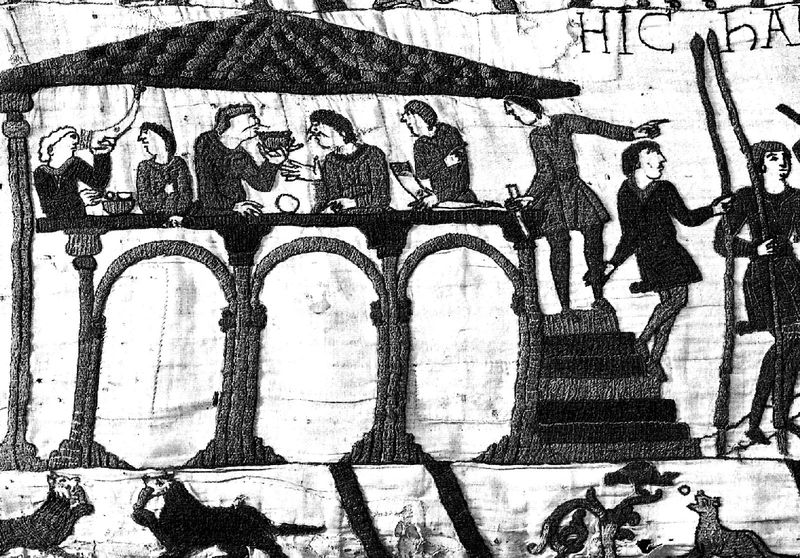
Titel: Saalgeschosshaus, nach der Tapisserie von Bayeux
Schlagwörter: baum, mann, weiß, menschen, grau, kleid, männer, reden, schwarz, säule, säulen, dach, hund, hunde, rot, tier, tiere, teppich, trinken, architektur, schale, stein, horn, hände, trinkhorn, stickerei, stoff, schrift, wellen, bogen, man, mauer, rundbogen, treppe, lanze, essen, gobelin, stricken, wolle, stufen, faden, zeigen, bögen, gefäß, schwarzweiß, mahl, arkaden, fressen, mittelalter, lanzen, löwe, gestickt, gewebe, textil, bären, bär, latein, weisen, gewolbe, stelze, hic, ig, bayeux, antiquitat, treppe hinab steigen, sich anschauen, leinenbögen